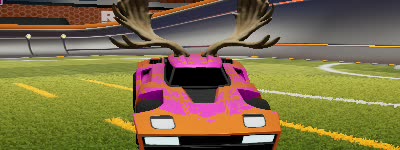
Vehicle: breakout